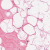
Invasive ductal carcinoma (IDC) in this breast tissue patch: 0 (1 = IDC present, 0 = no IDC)